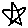
Label: star